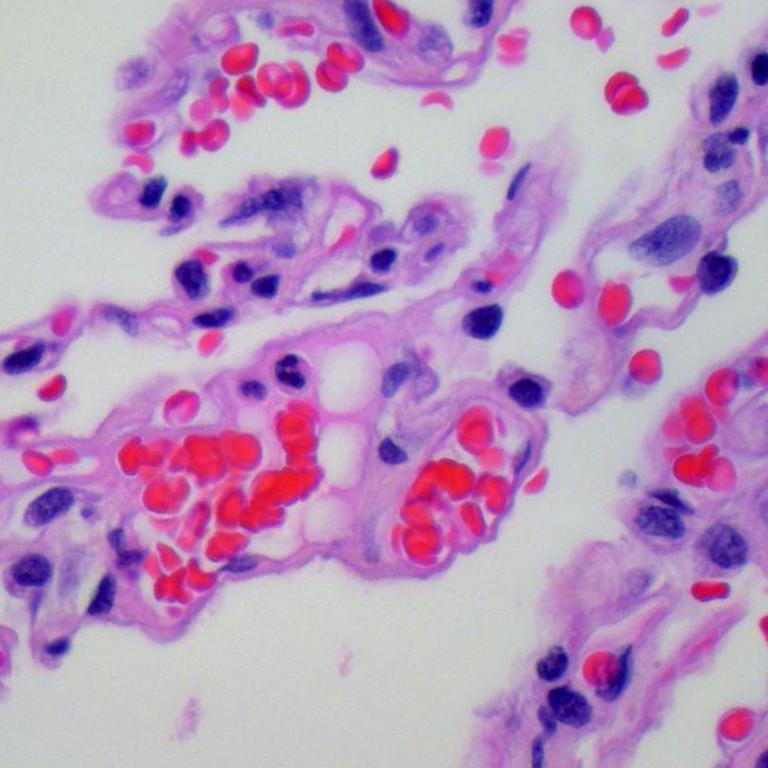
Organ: lung
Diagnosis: benign